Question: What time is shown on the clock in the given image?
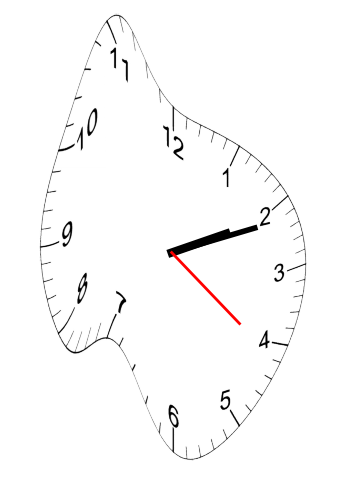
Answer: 02:11:21